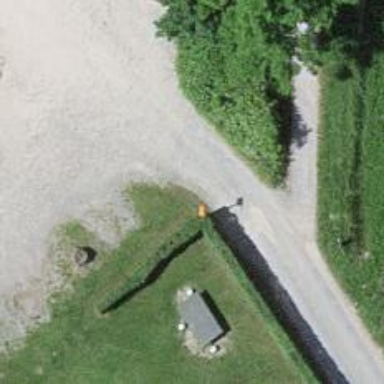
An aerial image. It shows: Orange aerial marker.